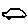
Label: car